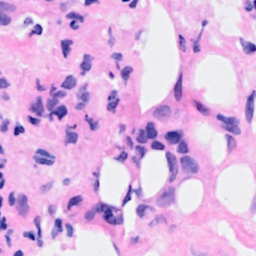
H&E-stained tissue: Breast